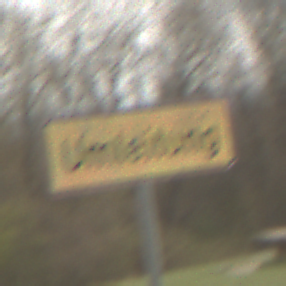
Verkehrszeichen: Umleitungsankuendigung
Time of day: MorningAfternoon
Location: Outdoor (Suburban)
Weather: Overcast
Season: NotSpecified
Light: Natural